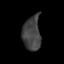
Tissue: skin
Cell type: Fibroblasts
Senescence score: 0.7858
Nuclear area (px): 608
Mean DAPI intensity: 65.709